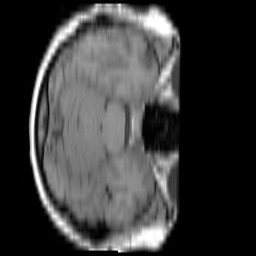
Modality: T1w
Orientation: axial
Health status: ill
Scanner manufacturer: siemens
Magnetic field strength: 3 T
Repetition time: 0.35 s
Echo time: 0.00246 s